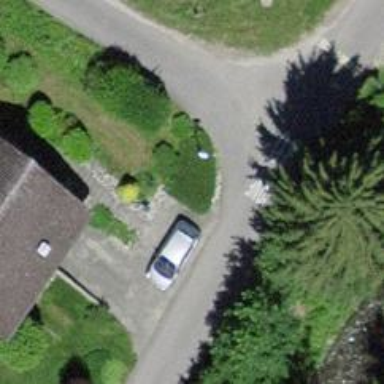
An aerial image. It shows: Asphalt road in residential area.